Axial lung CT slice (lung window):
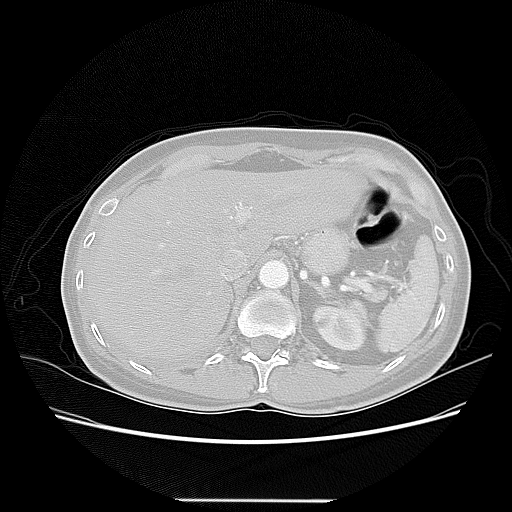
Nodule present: no